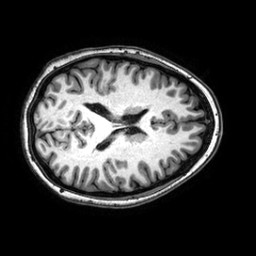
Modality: T1w
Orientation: axial
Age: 24
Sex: female